Question: Is it possible to recreate a box like this without using background images and only one element?

Ideally, I'd be able to control which corners are darkened by adding a class, so the above image might be 'class="box dark-top dark-left dark-bottom dark-right"'. I can darken two by using :before and :after, but am having problems thinking of a good way to darken three or four corners without adding additional markup.
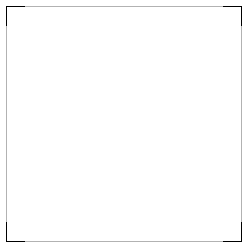
Answer: Here's a way to darken all four corners with one element, though I haven't figured out how to darken specific corners yet. But my theory was to have the original border as the dark border, and then /lighten/ the sides of the box with pseudo-elements.
Fiddle: <URL>
'''
.box {width:236px; height:236px; border:1px solid #333; position:relative;}
.box:before {content:""; display:block; width:200px; height:236px; position:absolute; top:-1px; left:18px; border-top:1px solid #ccc; border-bottom:1px solid #ccc;}
.box:after {content:""; display:block; width:236px; height:200px; position:absolute; top:18px; left:-1px; border-left:1px solid #ccc; border-right:1px solid #ccc;}
'''